Interaction volume radius: 5 \u00c5
Interaction volume height: 25 \u00c5
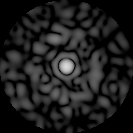
Disorder parameter: 0.8543